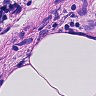
Metastatic tissue present: no